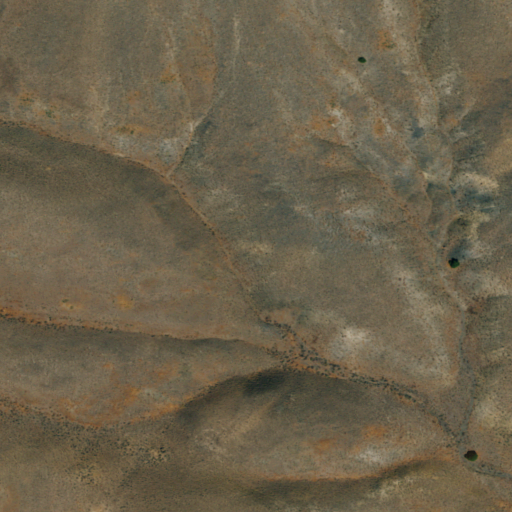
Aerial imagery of mountains in Nevada named Sheephead Mountains containing only shrub